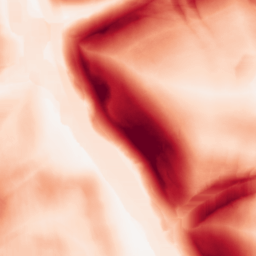
Category: morphological
Decomposition family: morphological_square
Decomposition parameters: operation: gradient
size: 20
Upsampling method: linear_exact
Upsampling parameters: scale: 4
Upsampling scale: 4